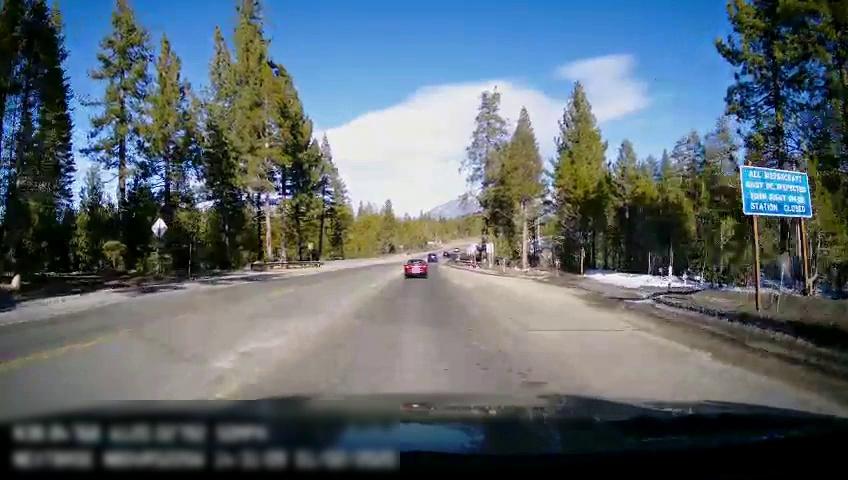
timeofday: Day
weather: Sunny
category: Drivable Space
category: Vehicles | Car
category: Vehicles | SUV
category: Lanes | Opposite Lane
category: Lanes | Current Lane
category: Traffic | Signs
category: Traffic | Signs